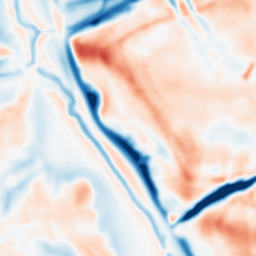
Category: multiscale
Decomposition family: dog_multiscale
Decomposition parameters: sigma_ratio: 1.4
n_scales: 5
base_sigma: 2
Upsampling method: cubic_mitchell
Upsampling parameters: scale: 2
Upsampling scale: 2